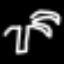
Label: palm tree